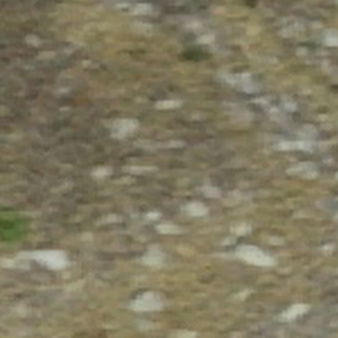
Label: other